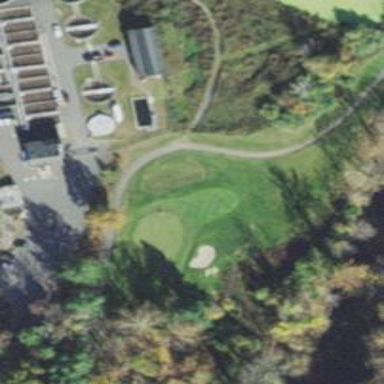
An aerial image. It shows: Service road designated as golf cart path.